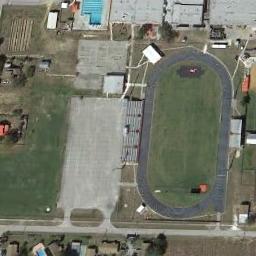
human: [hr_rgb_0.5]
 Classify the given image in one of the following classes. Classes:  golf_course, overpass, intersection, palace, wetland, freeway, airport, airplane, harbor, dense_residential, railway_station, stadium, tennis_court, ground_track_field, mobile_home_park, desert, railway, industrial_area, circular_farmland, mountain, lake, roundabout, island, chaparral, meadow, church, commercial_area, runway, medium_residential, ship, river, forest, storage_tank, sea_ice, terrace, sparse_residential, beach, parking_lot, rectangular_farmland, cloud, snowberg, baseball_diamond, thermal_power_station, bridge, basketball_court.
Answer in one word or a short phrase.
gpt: ground_track_field